Question: '''
INSERT INTO 'student_table' ('student_id', 'name', 'year_level', 'section')
VALUES (1001, 'Paul', '4', 'A');
INSERT INTO 'student_table' ('student_id', 'name', 'year_level', 'section')
VALUES (1002, 'Jake', '5', 'A');
INSERT INTO 'student_table' ('student_id', 'name', 'year_level', 'section')
VALUES (10005, 'John', '4', 'A');
'''
'''
INSERT INTO 'subject_table' ('sub_id', 'sub_code', 'sub_name', 'year_level')
VALUES ('1', '103', 'English', '4');
INSERT INTO 'subject_table' ('sub_id', 'sub_code', 'sub_name', 'year_level')
VALUES ('2', '104', 'Math', '5');
'''
'''
INSERT INTO 'year_table' ('year_id', 'year_level') VALUES ('10', '4');
INSERT INTO 'year_table' ('year_id', 'year_level') VALUES ('11', '5');
'''
is this possible guys? I just need an brief explanation how can I insert the subjects of the students by their own year level?
Jake must have a subject Math &
John & Paul must have a subject English is this possible guys?
:

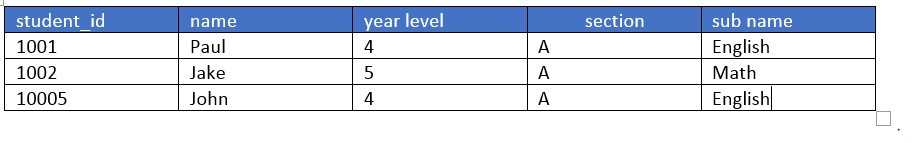
Answer: You seem to want a 'join':
'''
select st.*, su.subname
from student_table st
inner join subject_table su on su.year_level = st.year_level
'''
It doesn't look like you need 'year_table' to produce the results you want.